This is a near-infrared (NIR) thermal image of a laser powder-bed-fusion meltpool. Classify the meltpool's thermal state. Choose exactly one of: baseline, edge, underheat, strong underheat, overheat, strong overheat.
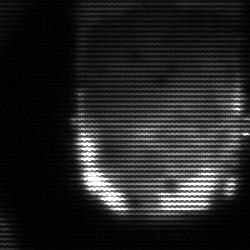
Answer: baseline